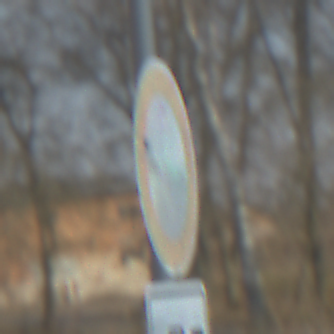
Verkehrszeichen: VerbotFahrzeugeAllerArt
Zusatzzeichen unten: MehrspurigeFahrzeugeFrei2
Umgebung: Outdoor, Suburban
Tageszeit: MorningAfternoon
Wetter: PartlyCloudy
Licht: Natural
Jahreszeit: NotSpecified
Kontrast: HighContrast